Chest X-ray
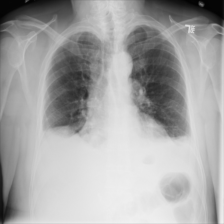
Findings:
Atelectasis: negative
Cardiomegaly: negative
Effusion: positive
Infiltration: negative
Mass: negative
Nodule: negative
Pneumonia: negative
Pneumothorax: negative
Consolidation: negative
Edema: negative
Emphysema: negative
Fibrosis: negative
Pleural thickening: negative
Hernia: negative